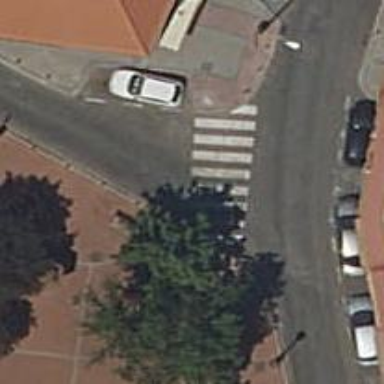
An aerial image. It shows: Footway crossing with marked asphalt surface.